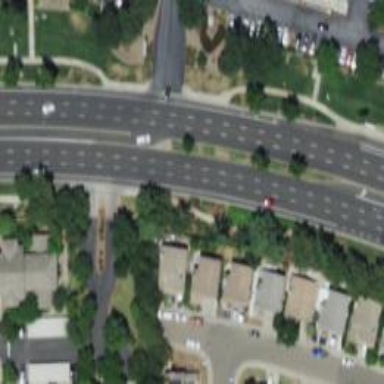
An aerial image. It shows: Secondary link road.